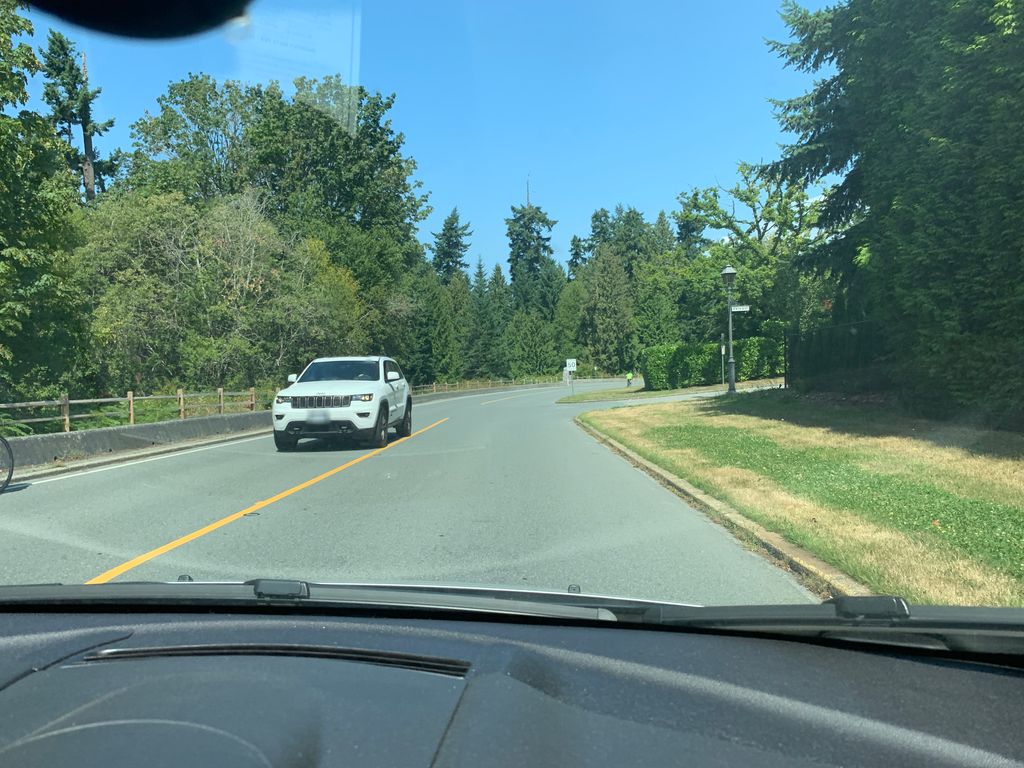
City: vancouver